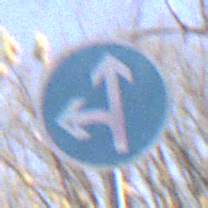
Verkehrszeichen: VorgeschriebeneFahrtrichtungGeradeausOderLinks
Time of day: Midday
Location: Outdoor (Nature)
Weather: Clear
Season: NotSpecified
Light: Natural